Interaction volume radius: 5 \u00c5
Interaction volume height: 30 \u00c5
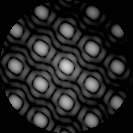
Disorder parameter: 0.01357